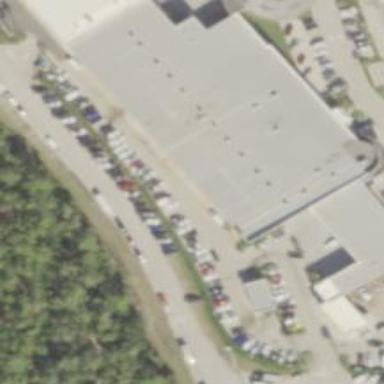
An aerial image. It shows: Building housing car repair shop.